Question: I am new to swift. I want to get options in
'''
fields: [{ config: { options: [{a: "one", b: "two"}] }}]
'''
I have tried the following code but it brings an error
"AnyObject? does not have a member named subscript".

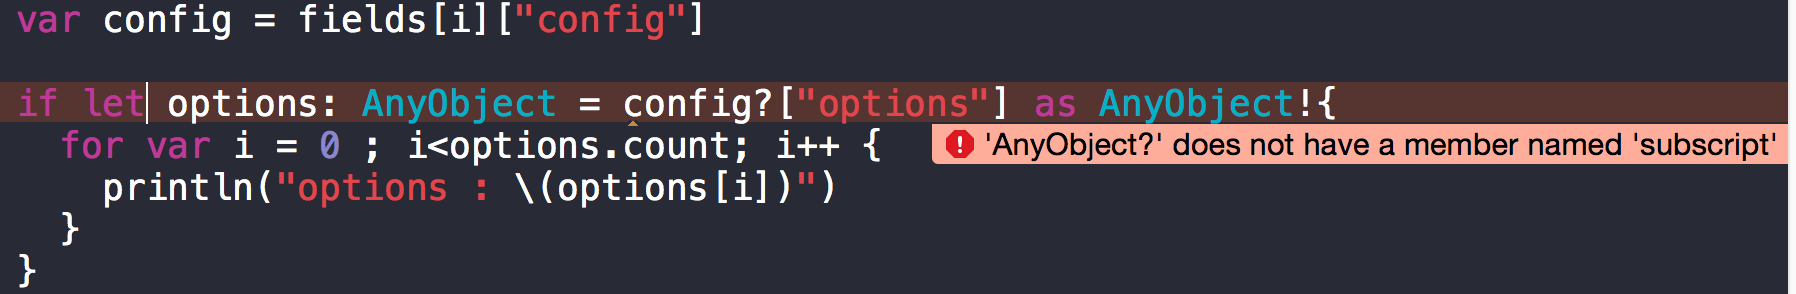
Answer: I tried this and it works.
'''
if let config: AnyObject? = fields[i]["config"] {
if let options: AnyObject? = config?["options"] {
println("options : \(options)")
}
}
'''